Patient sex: M
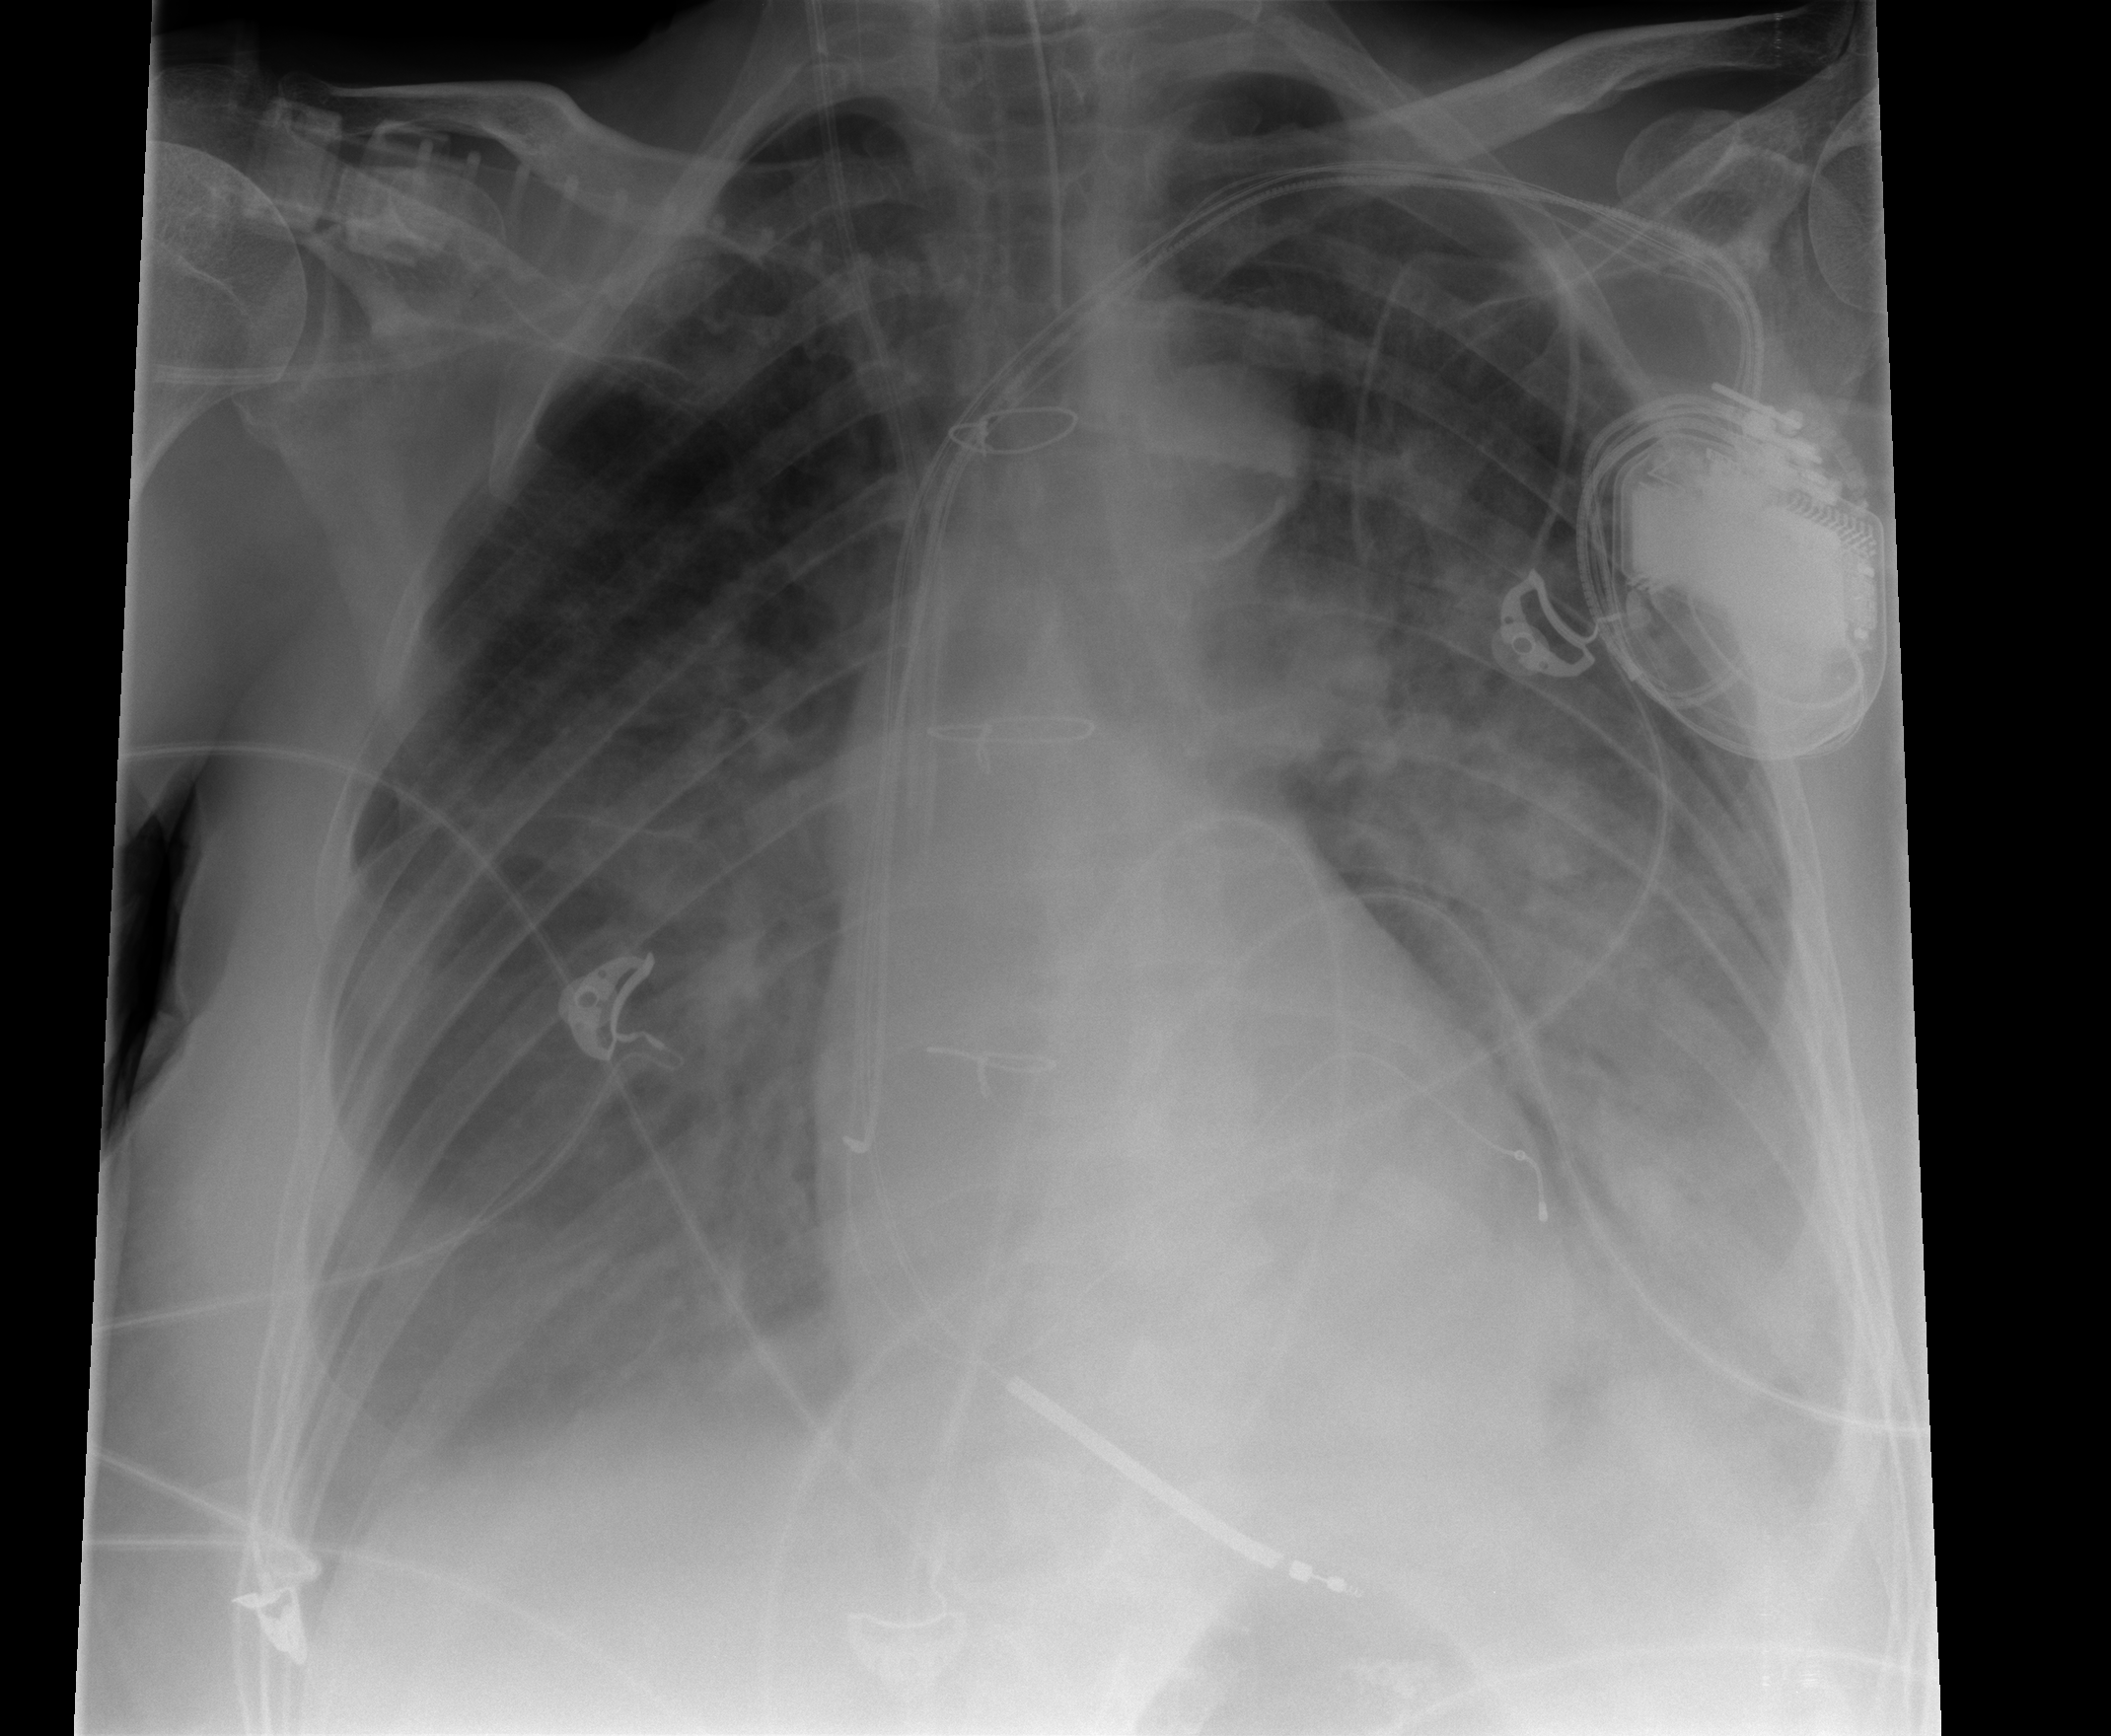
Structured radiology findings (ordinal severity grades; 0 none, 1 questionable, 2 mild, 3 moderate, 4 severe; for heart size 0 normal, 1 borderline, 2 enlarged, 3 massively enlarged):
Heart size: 2
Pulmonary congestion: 2
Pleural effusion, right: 2
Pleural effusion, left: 3
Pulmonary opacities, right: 2
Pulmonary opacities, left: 3
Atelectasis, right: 2
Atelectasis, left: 2